Aerial crown-view tile of a tropical tree (Barro Colorado Island, Panama), acquired 20250512:
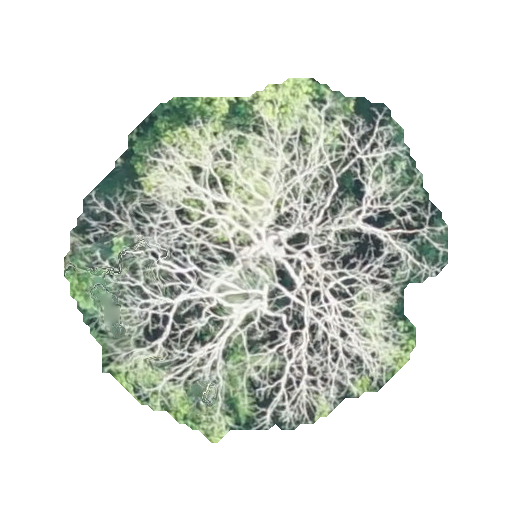
Species: Dipteryx oleifera
GBIF accepted scientific name: Dipteryx oleifera
Crown area: 146.321 m²